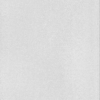
Label: dusty